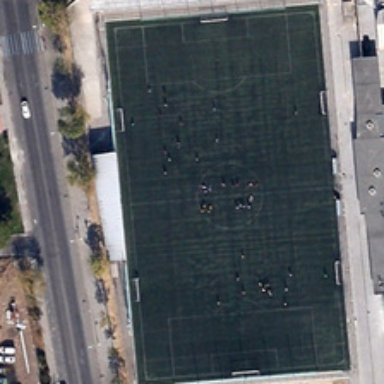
A football field with many people is near a road with green trees .